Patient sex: F
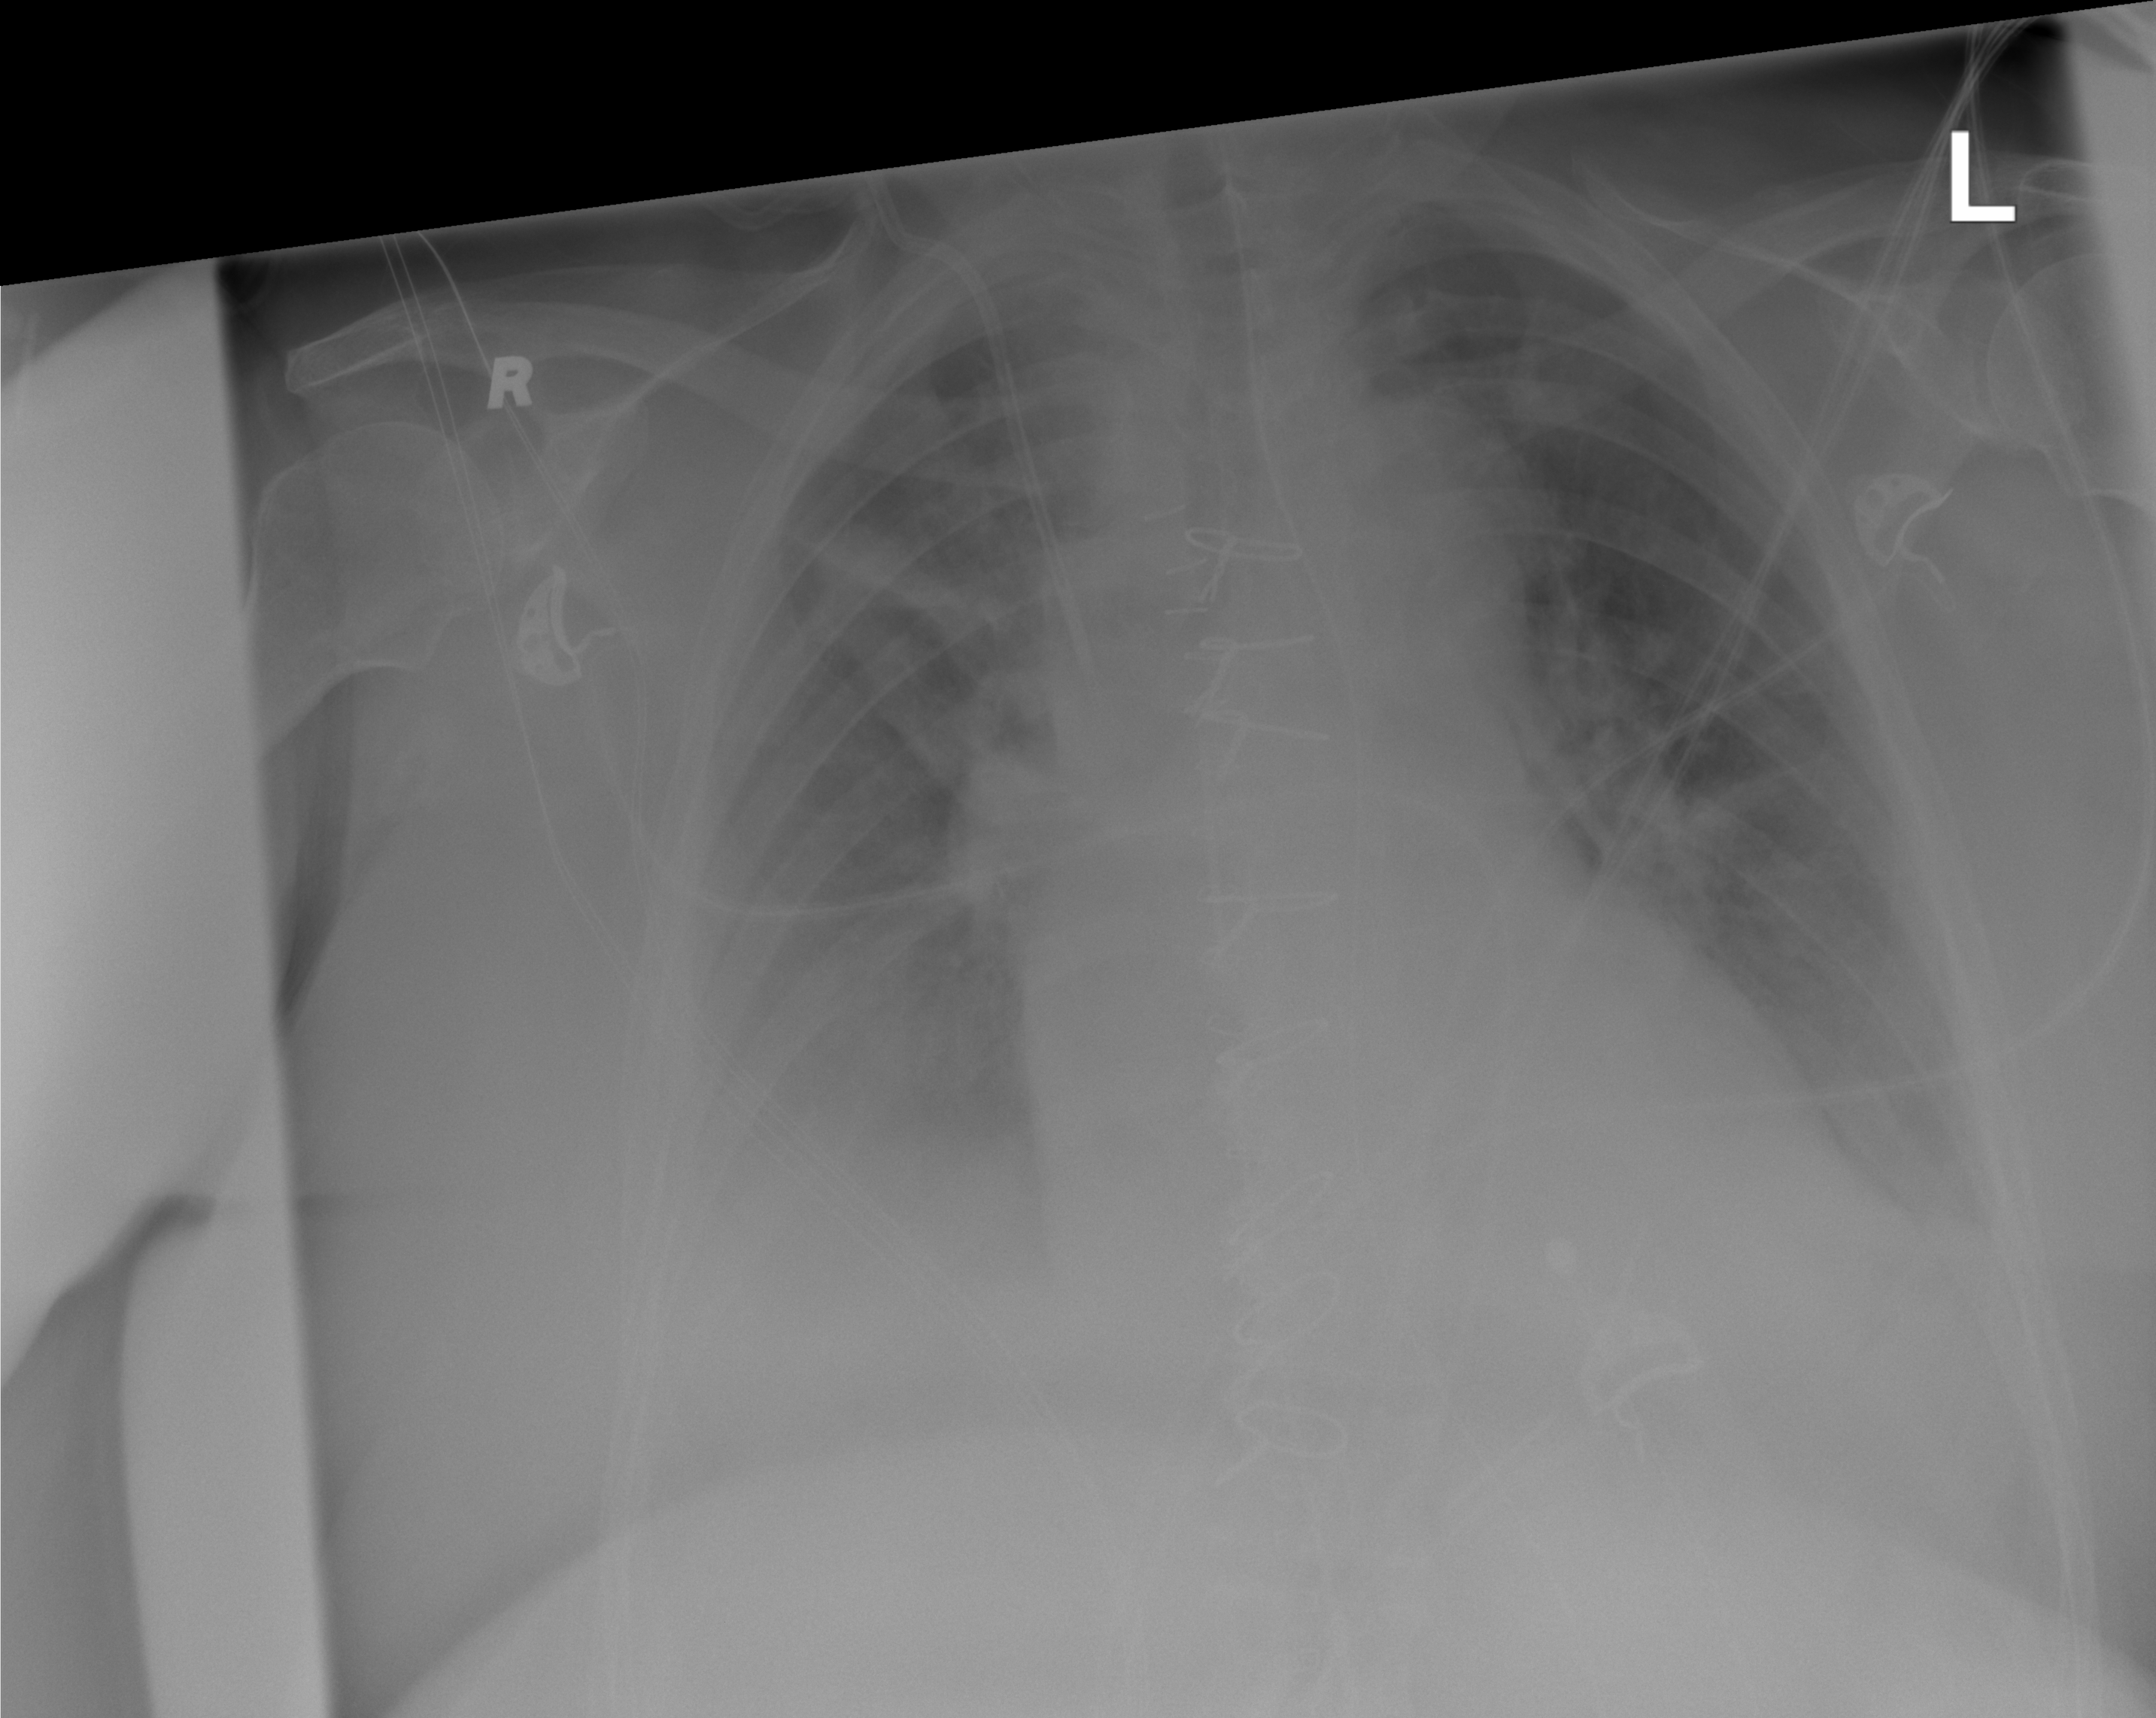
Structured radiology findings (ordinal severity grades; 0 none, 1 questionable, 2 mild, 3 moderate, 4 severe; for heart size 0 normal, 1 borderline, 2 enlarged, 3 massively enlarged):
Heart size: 0
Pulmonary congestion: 2
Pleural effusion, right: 3
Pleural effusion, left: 2
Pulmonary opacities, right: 2
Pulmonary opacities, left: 2
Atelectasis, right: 2
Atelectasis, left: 0